Modality: CBCT
Slice 46 of 118
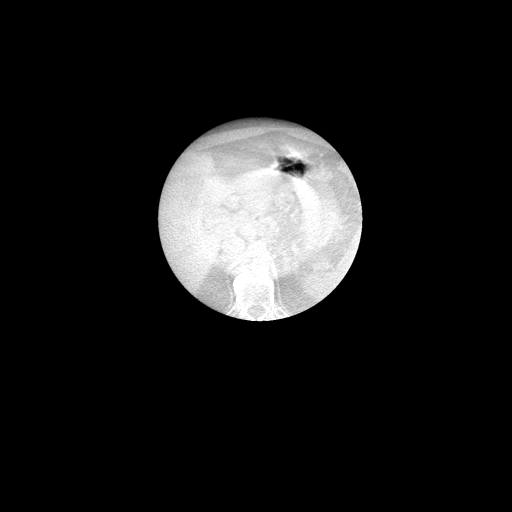